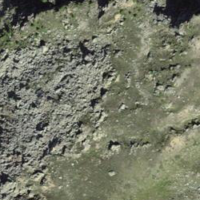
EUNIS habitat code: 48
Species observed at this site:
Gentianella campestris